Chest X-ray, PA view. Patient: 24 years old, sex F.
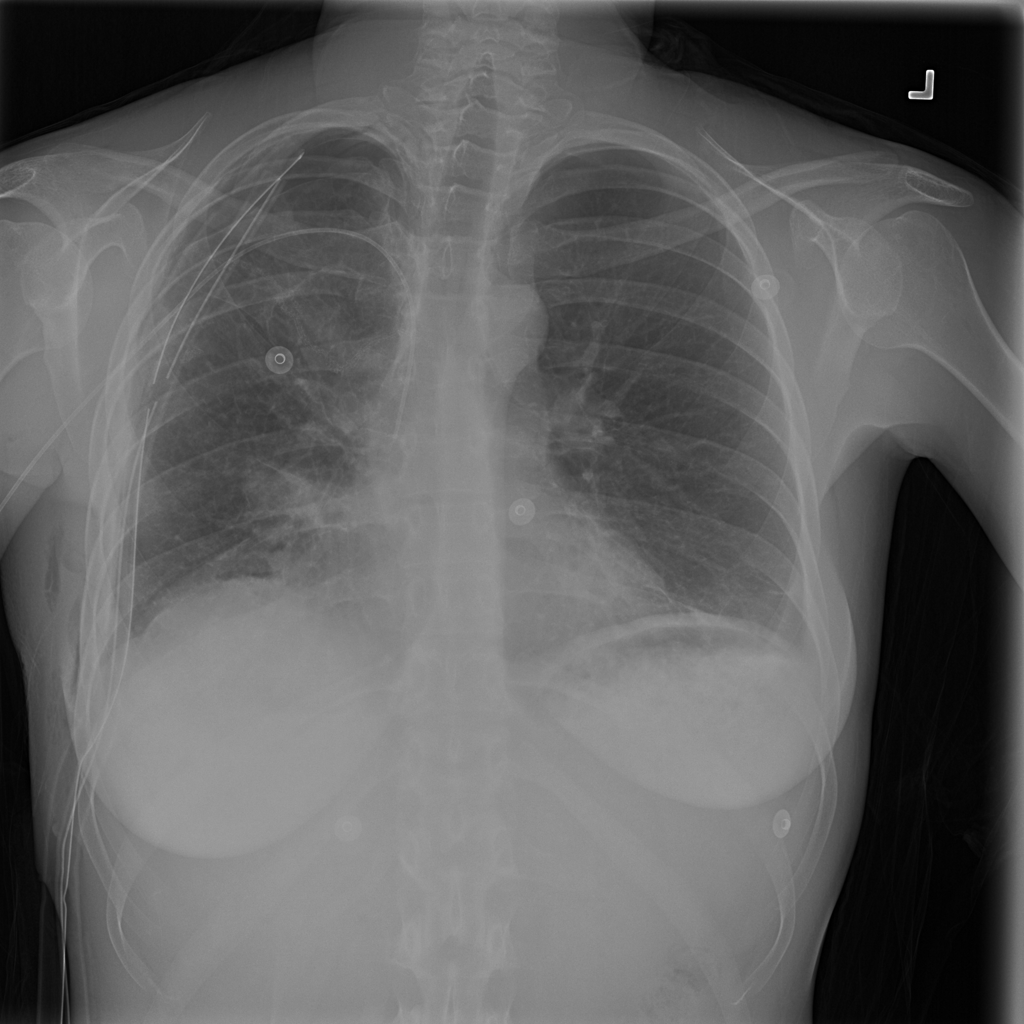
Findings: Emphysema, Infiltration, Pneumothorax